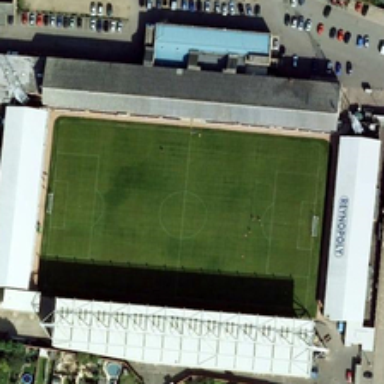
Many cars are near a football field surrounded by four long buildings .